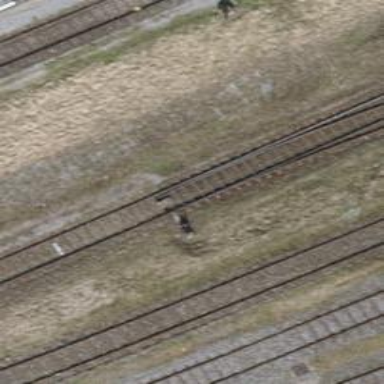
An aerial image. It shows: Railway switch.